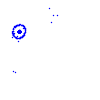
Particle: proton